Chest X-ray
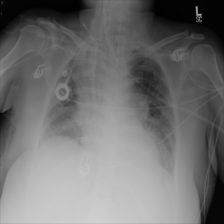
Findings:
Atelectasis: positive
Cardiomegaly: negative
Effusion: negative
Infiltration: negative
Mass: negative
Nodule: negative
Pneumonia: negative
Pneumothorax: negative
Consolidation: negative
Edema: negative
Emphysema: negative
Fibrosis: negative
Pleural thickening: negative
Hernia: negative